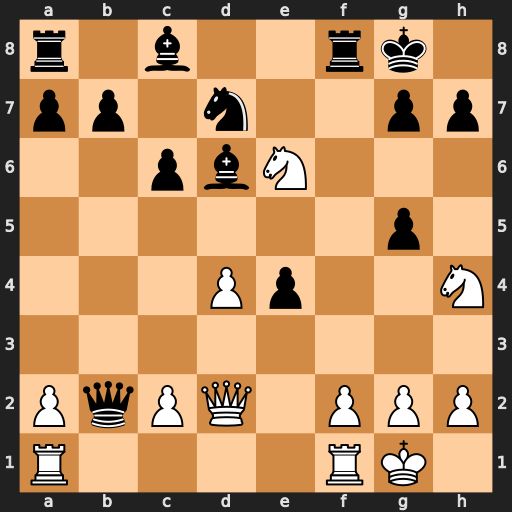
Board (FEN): r1b2rk1/pp1n2pp/2pbN3/6p1/3Pp2N/8/PqPQ1PPP/R4RK1
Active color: w
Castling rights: -
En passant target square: -
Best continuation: Qxg5 Kf7 Qxg7+